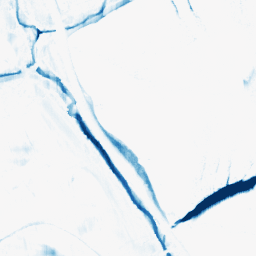
Category: morphological
Decomposition family: morphological_rect
Decomposition parameters: operation: closing
width: 5
height: 20
Upsampling method: bicubic
Upsampling parameters: scale: 8
Upsampling scale: 8